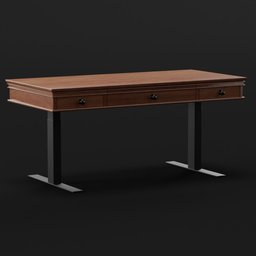
Label: furniture